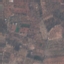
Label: PermanentCrop